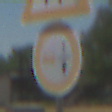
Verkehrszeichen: VerbotUeberholenEinspurigeFahrzeuge
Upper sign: FussgaengerLinks
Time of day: Midday
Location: Outdoor (Nature)
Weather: Clear
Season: NotSpecified
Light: Natural